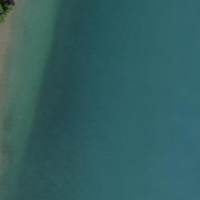
EUNIS habitat code: 14
Species observed at this site:
Milvus migrans
Mergus merganser